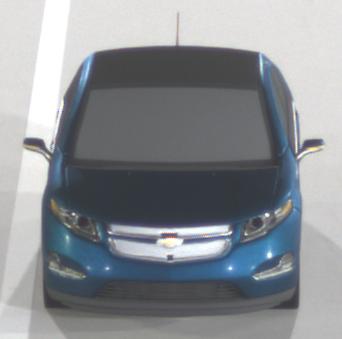
Make: Chevrolet
Model: Volt
Detailed model: Volt
Model produced from: 2011/11
Model produced until: 2014/08
Doors: 5
Color: blue
Road condition: dry road
Daytime: night
Contrast: high contrast